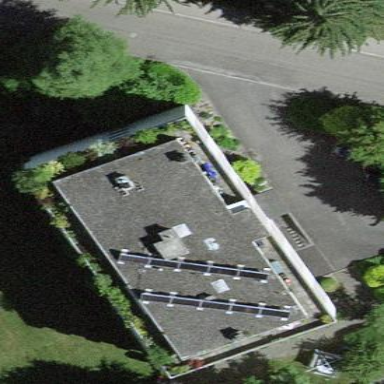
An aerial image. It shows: Image showing building with apartments.